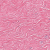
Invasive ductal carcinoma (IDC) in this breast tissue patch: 0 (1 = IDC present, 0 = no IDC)